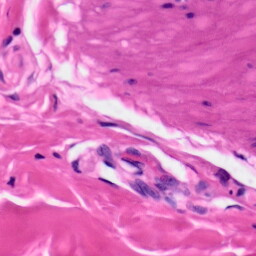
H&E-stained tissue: Skin